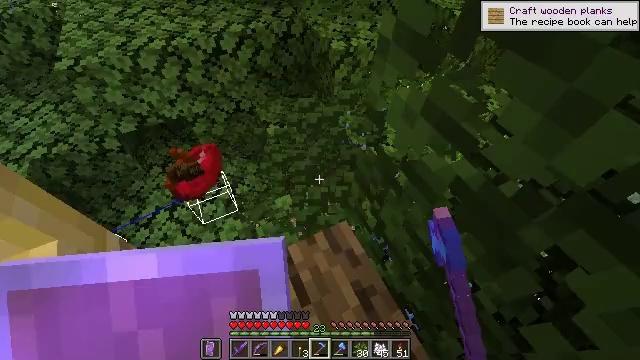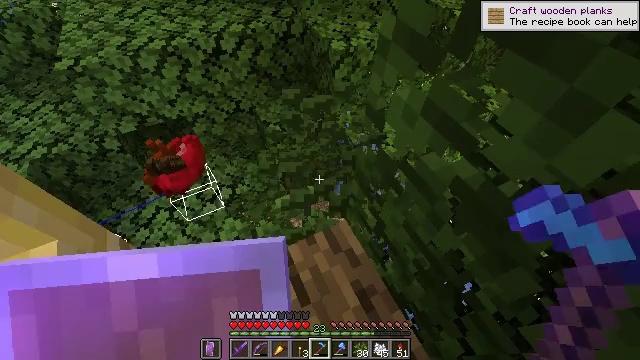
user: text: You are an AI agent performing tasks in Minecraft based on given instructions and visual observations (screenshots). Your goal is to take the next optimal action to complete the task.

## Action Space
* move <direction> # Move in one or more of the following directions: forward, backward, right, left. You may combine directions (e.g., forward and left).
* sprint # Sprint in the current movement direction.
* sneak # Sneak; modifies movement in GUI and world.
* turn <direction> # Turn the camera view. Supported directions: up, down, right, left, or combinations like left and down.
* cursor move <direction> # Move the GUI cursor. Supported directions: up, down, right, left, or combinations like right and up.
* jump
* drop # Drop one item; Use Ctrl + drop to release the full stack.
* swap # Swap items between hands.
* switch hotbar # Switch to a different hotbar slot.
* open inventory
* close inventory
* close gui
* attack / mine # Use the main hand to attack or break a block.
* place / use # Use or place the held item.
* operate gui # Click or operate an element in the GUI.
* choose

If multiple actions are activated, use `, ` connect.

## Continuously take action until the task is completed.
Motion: motion action
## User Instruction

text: Trim the tree by mining oak leaves.
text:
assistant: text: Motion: attack / mine
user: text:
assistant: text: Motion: attack / mine